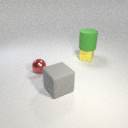
large green rubber cylinder above small yellow rubber cube